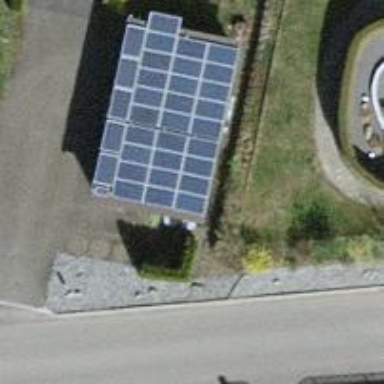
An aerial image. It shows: Solar power generator.